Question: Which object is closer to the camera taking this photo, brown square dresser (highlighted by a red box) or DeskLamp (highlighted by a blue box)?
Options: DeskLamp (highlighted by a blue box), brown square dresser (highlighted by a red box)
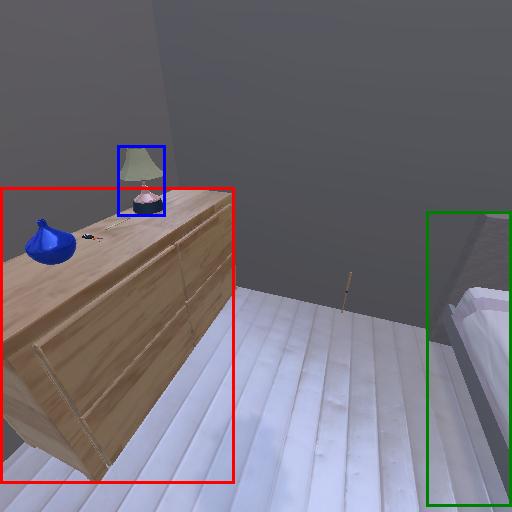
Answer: DeskLamp (highlighted by a blue box)